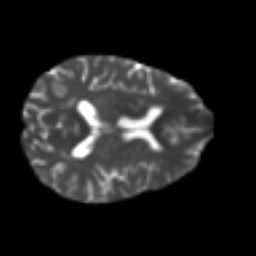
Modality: T2w
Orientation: axial
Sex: female
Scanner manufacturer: ge
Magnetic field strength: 3 T
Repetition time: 7 s
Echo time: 0.08 s